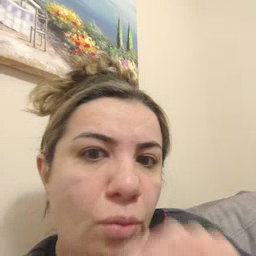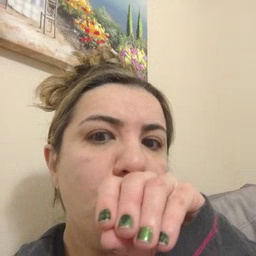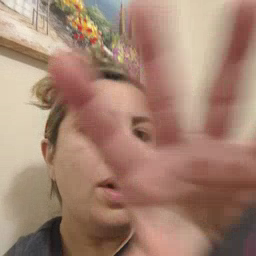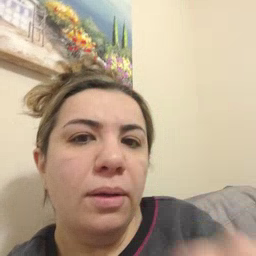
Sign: blow